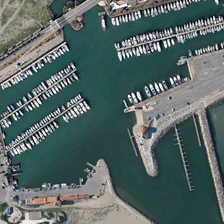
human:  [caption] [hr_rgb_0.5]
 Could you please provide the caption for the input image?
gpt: there are many boats near the harbour .

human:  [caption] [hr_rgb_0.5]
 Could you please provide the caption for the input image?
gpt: many trucks are on the road along the coast of the harbour .

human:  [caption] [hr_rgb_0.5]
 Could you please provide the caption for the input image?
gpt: there are many boats near the harbour .

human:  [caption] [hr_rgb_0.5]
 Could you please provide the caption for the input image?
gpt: many trucks are on the road along the coast of the harbour .

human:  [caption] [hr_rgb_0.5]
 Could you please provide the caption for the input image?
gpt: there are many boats near the harbour .